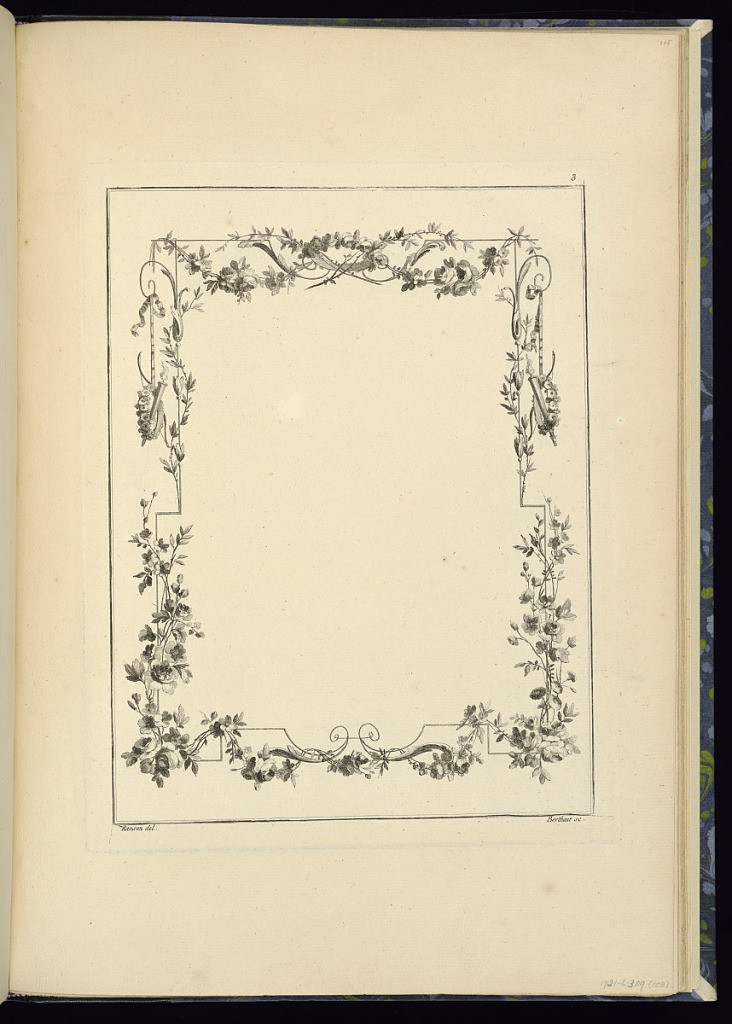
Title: Frame or Cartouche Design
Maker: Pierre Ranson, French, 1736–1786
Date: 1778
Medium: Etching on laid paper
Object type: Print
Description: Design for a cartouche or framing device featuring festoons of flowers, foliate branches, flaming torches, ribbons, bows, and scrolling acanthus leaves (rinceaux). The plate is numbered and signed.